Question: I am working for multi-view face detection and following the Jones's multiple-view face detection algorithm.
In the paper <URL>, Jones trained C4.5 decision tree with images of different face poses. In Section 3.3 of Decision Tree Training, it is mentioned as "the training algorithm is almost identical to the boosting algorithm. The two main differences are the criteria for feature selection and the splitting of the training set at each node"
I learned and understood C4.5 algorithm <URL>.
I can't figure out how to train images of different face poses for C4.5 decision tree.
EDIT 1:
Stage 0 and Stage 1 features of training the ADABOOST algorithm for cascade classifier is shown below.
'''
<!-- stage 0 -->
<_>
<maxWeakCount>3</maxWeakCount>
<stageThreshold>-0.7520892024040222</stageThreshold>
<weakClassifiers>
<!-- tree 0 -->
<_>
<internalNodes>
0 -1 46 -67130709 -21569 -<PHONE> -<PHONE>
-<PHONE> -24005</internalNodes>
<leafValues>
-0.6543210148811340 0.8888888955116272</leafValues></_>
<!-- tree 1 -->
<_>
<internalNodes>
0 -1 13 -163512766 -769593758 -<PHONE> -514457854
-193593353 -524289 -1</internalNodes>
<leafValues>
-0.7739216089248657 0.7278633713722229</leafValues></_>
<!-- tree 2 -->
<_>
<internalNodes>
0 -1 2 -363936790 -893203669 -<PHONE> -136907894
<PHONE> -134217726 -741544961 -<PHONE></internalNodes>
<leafValues>
-0.7068563103675842 0.6761534214019775</leafValues></_></weakClassifiers></_>
<!-- stage 1 -->
<_>
<maxWeakCount>4</maxWeakCount>
<stageThreshold>-0.4872078299522400</stageThreshold>
<weakClassifiers>
<!-- tree 0 -->
<_>
<internalNodes>
0 -1 84 <PHONE> <PHONE> -5368<PHONE>9
7381<PHONE>7 2432<PHONE>5</internalNodes>
<leafValues>
-0.8083735704421997 0.7685696482658386</leafValues></_>
<!-- tree 1 -->
<_>
<internalNodes>
0 -1 21 <PHONE> 2631<PHONE>1 2547<PHONE>1
-134252545 -2684<PHONE></internalNodes>
<leafValues>
-0.7698410153388977 0.6592915654182434</leafValues></_>
<!-- tree 2 -->
<_>
<internalNodes>
0 -1 106 -981<PHONE>6 -285484400 -850010381
-189334372 -<PHONE> -571026695 -262145</internalNodes>
<leafValues>
-0.7506558895111084 0.5444605946540833</leafValues></_>
<!-- tree 3 -->
<_>
<internalNodes>
0 -1 48 -798690576 -1<PHONE>3 -237144073 -65569 -1
-216727745 -69206049</internalNodes>
<leafValues>
-0.7775990366935730 0.5465461611747742</leafValues></_></weakClassifiers></_>
'''
EDIT2:
My consideration for how to train the decision is described in the following picture

I am still figuring out what are the features to use, but I think the training should be as shown in the attached image.
Thanks
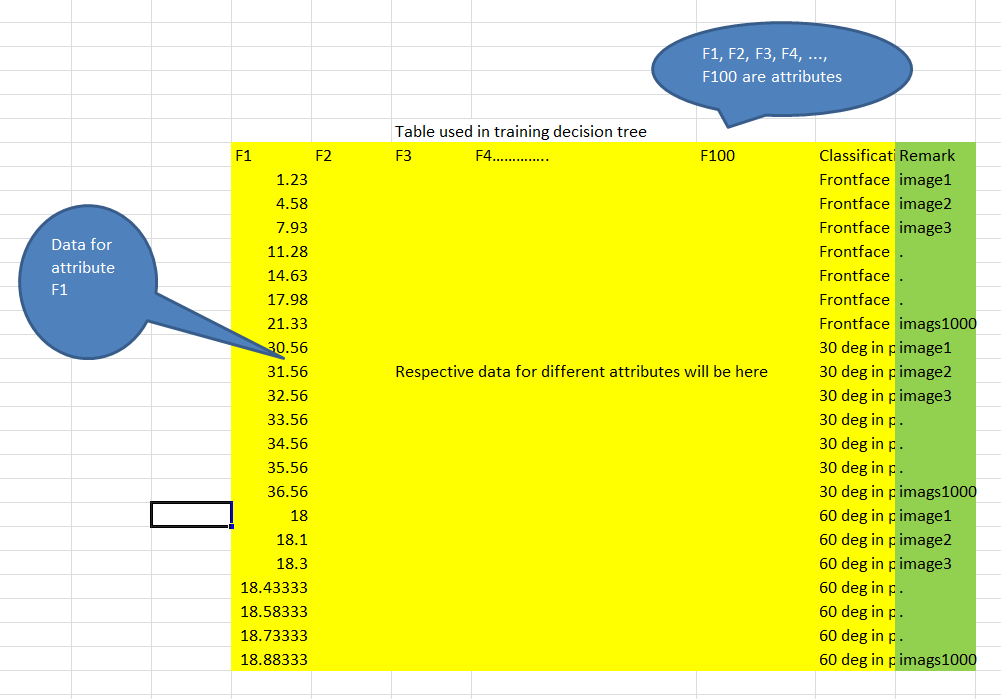
Answer: Did not read the paper but frm what I know from early face recognition experiments, the attributes you are looking for are probably just the grey level inputs of the face images. Usually, images are rescaled, say to 32x32 pixels, so you have a 1024 dimensionnal vector to train your decision tree. Have a closer look at the article if they use other features, they will be written, or at least given a reference to?